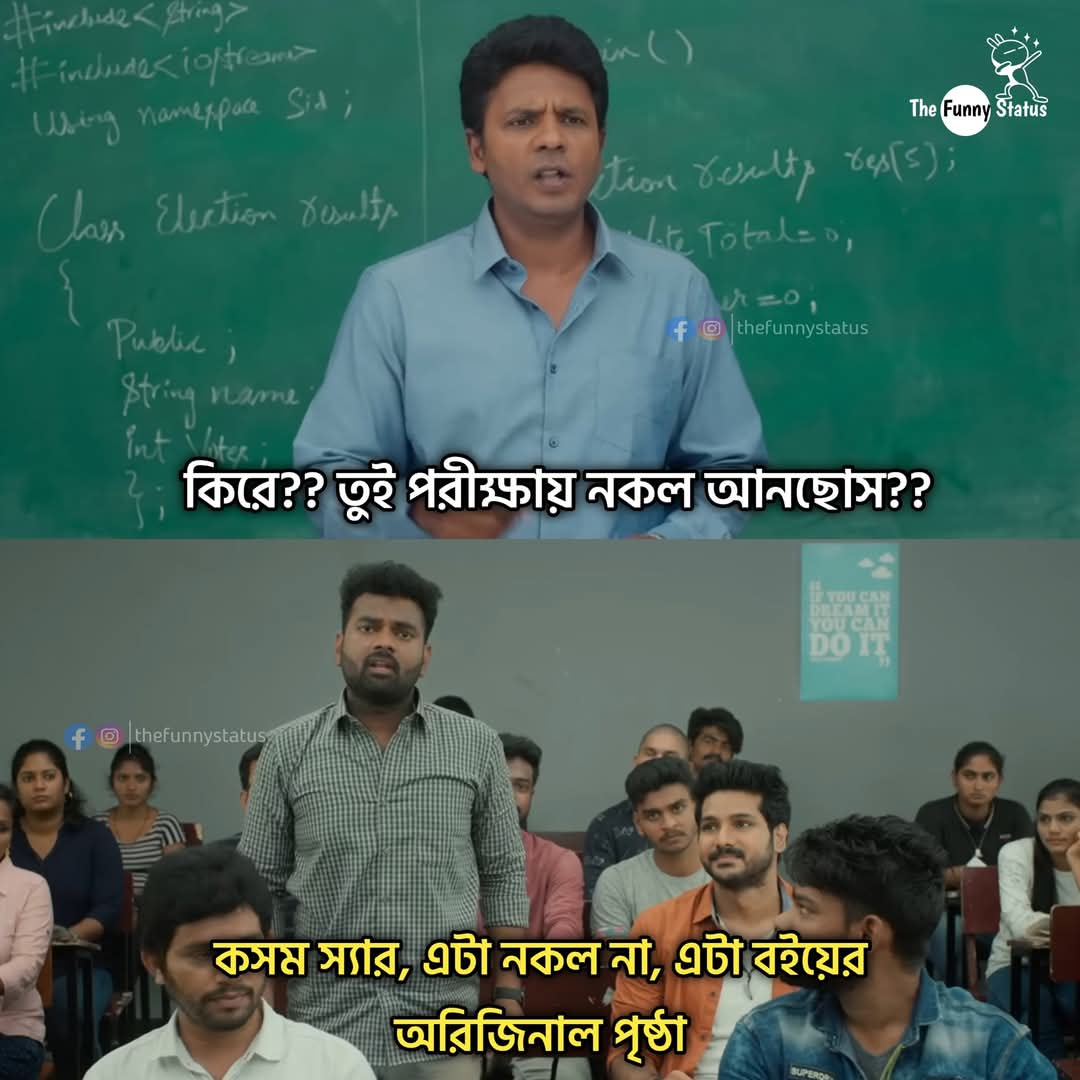
Text: কিরে?? তুই পরীক্ষায় নকল আনছোস??
কসম স্যার, এটা নকল না, এটা বইয়ের অরিজিনাল পৃষ্ঠা
Label: Non Hate